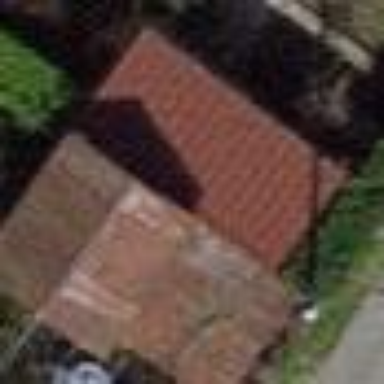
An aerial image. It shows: Shed.